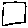
Label: square